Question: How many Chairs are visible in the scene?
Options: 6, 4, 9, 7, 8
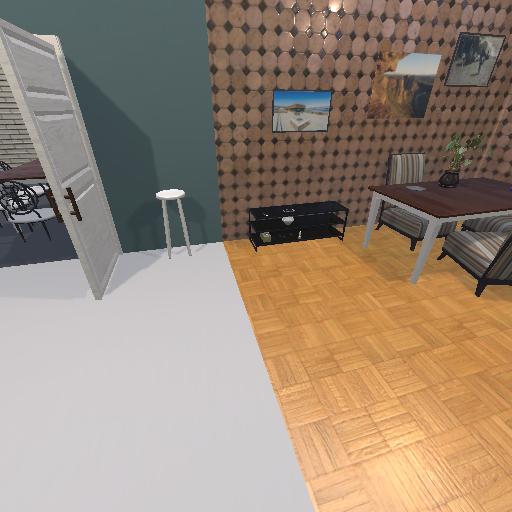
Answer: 6